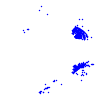
Particle: pion